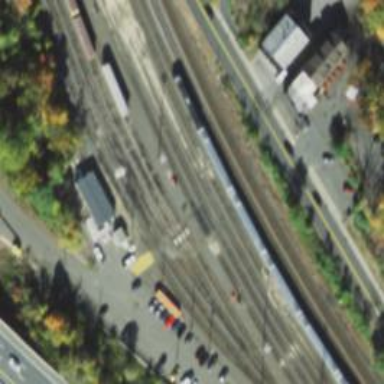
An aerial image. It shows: Railway yard in service.